Field crop: maize
Growth stage: 2
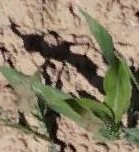
Species: maize